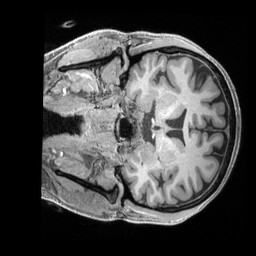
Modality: T1w
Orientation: coronal
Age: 41
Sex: male
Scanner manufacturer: siemens
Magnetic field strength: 3 T
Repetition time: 2.4 s
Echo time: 0.00228 s